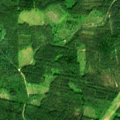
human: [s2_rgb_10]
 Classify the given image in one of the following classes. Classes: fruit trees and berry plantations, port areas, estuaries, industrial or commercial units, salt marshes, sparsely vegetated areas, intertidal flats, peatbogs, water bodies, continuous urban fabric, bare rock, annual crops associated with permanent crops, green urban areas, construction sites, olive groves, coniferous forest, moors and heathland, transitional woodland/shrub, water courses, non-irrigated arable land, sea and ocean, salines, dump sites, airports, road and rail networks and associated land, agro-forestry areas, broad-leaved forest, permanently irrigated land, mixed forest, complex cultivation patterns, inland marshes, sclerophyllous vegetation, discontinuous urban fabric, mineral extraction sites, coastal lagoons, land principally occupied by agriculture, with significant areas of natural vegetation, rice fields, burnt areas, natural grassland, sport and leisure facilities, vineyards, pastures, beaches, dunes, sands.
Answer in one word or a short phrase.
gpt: coniferous forest, mixed forest, transitional woodland/shrub